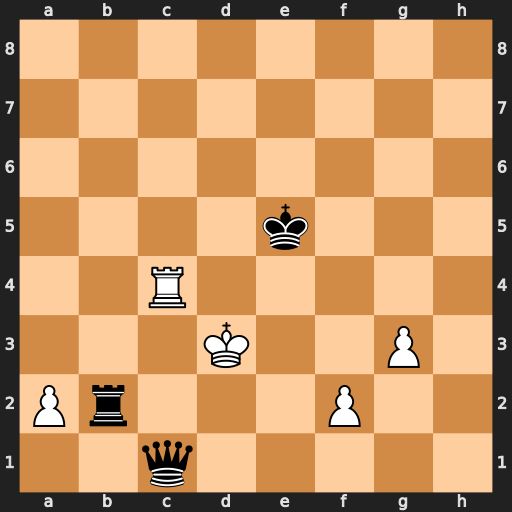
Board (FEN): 8/8/8/4k3/2R5/3K2P1/Pr3P2/2q5
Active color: w
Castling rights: -
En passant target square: -
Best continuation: f4+ Kd5 Rxc1